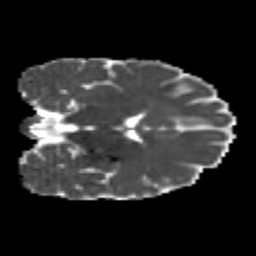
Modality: MD
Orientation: coronal
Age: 26
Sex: male
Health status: healthy
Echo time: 0.074 s